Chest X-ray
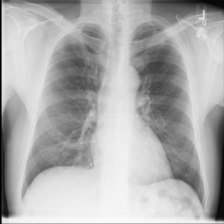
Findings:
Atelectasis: negative
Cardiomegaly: negative
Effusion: negative
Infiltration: negative
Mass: negative
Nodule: negative
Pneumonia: negative
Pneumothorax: negative
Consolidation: negative
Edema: negative
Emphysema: negative
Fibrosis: negative
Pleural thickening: negative
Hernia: negative